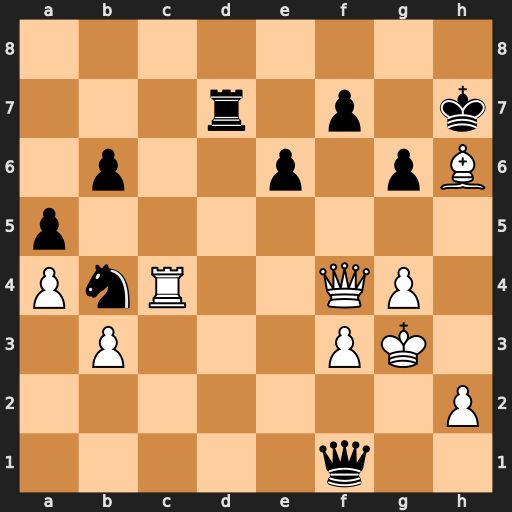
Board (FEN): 8/3r1p1k/1p2p1pB/p7/PnR2QP1/1P3PK1/7P/5q2
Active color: w
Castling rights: -
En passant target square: -
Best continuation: Rc1 Nd3 Rxf1 Nxf4 Bxf4